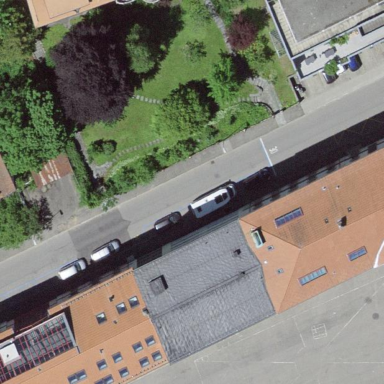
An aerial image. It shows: School building.